Interaction volume radius: 5 \u00c5
Interaction volume height: 20 \u00c5
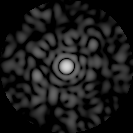
Disorder parameter: 0.8411